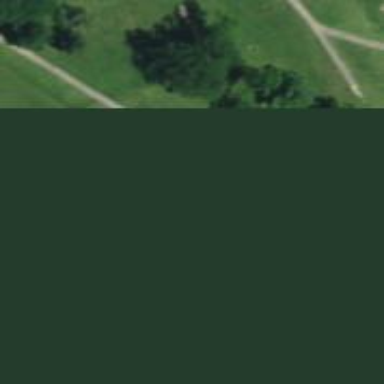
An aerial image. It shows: Golf hole.